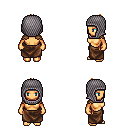
a pixel art fantasy rpg character, female body template, human, tanned skin, leather shoulder armor, robe skirt, dark blonde short mohawk hairstyle, chain hood, four views (front, back, left, right), 2x2 character sprite sheet, small pixel art, hard edges, no anti-aliasing